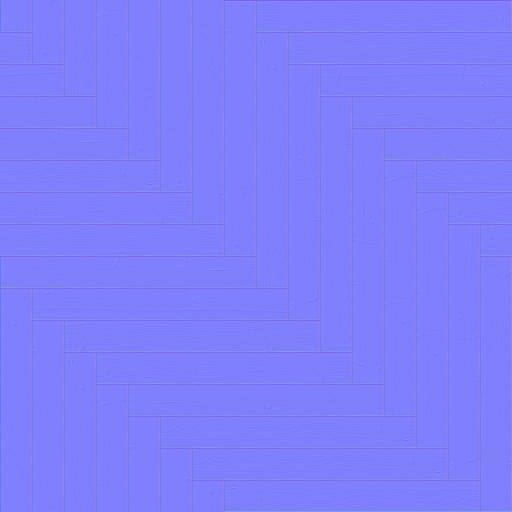
floor flooring herringbone parquet wood wooden